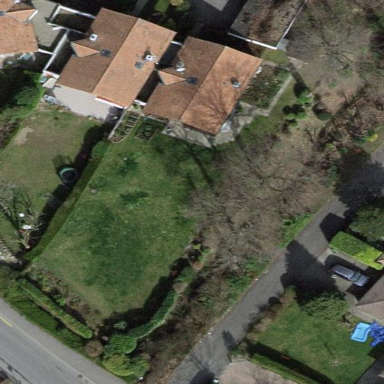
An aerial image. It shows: Garden enclosed by fence.